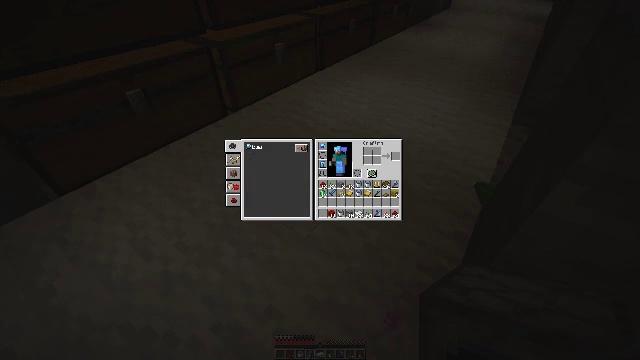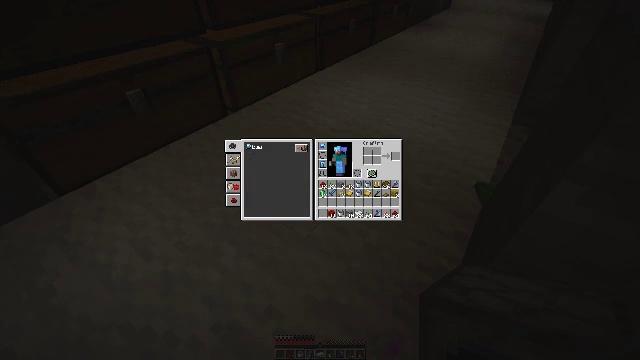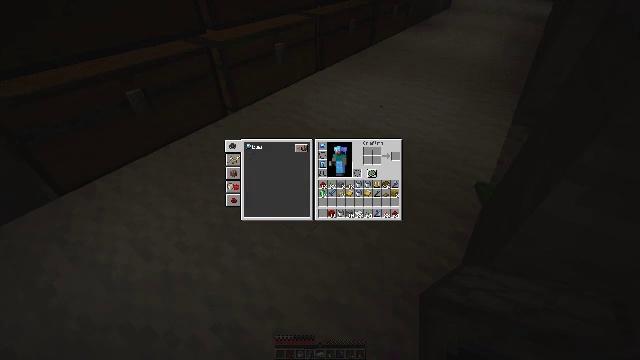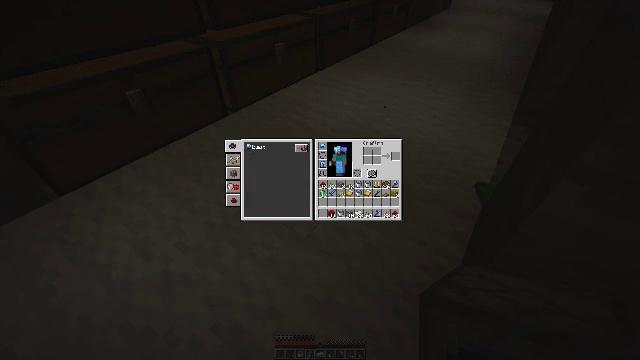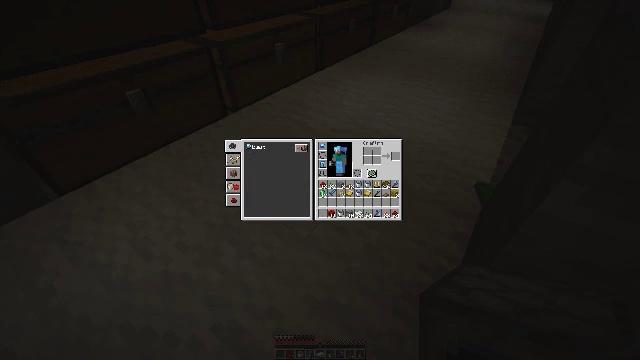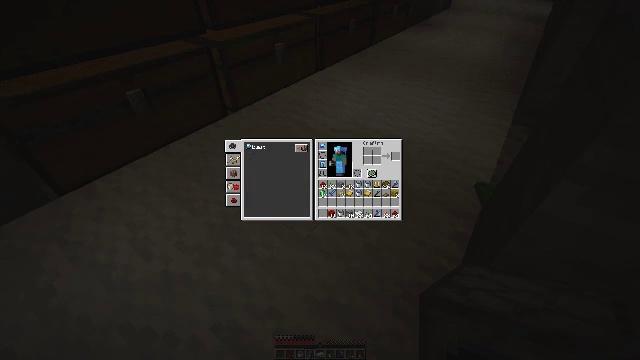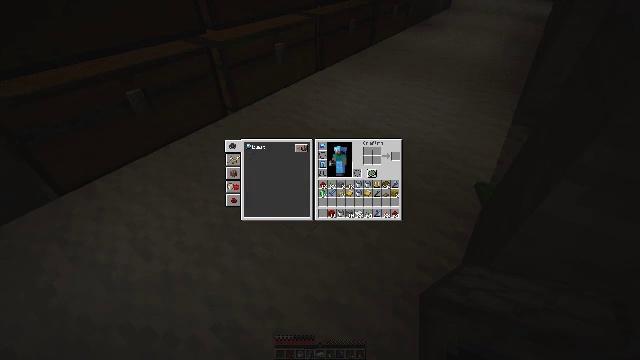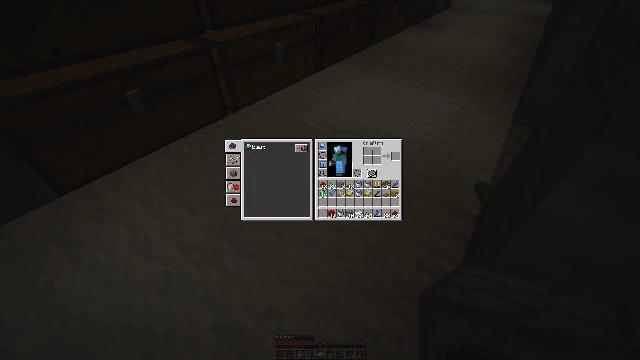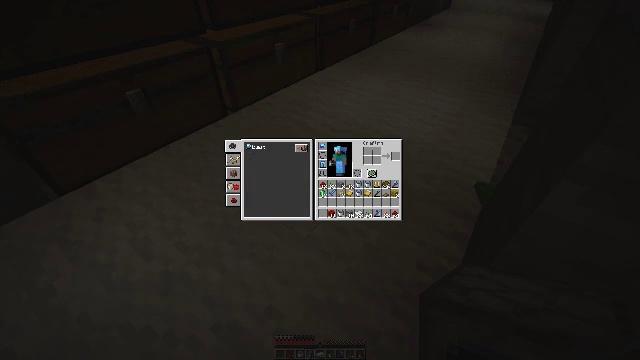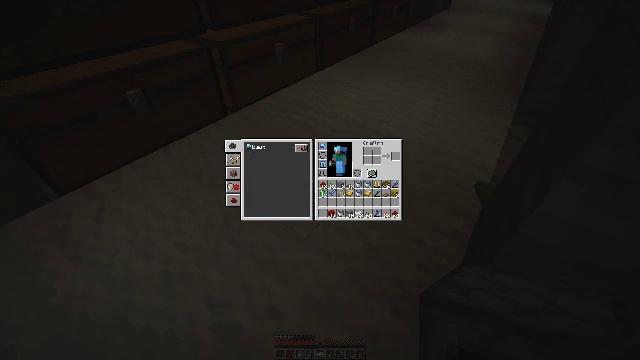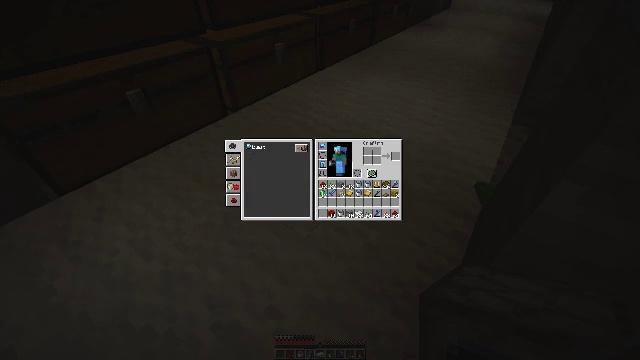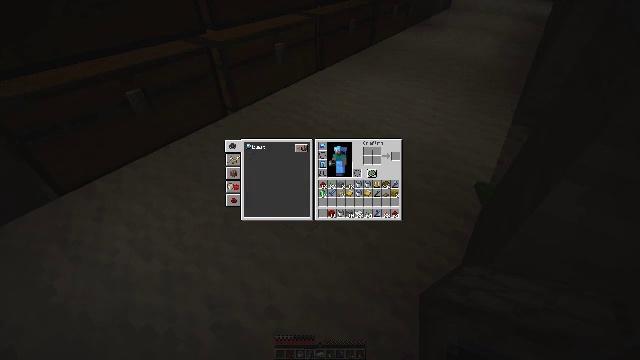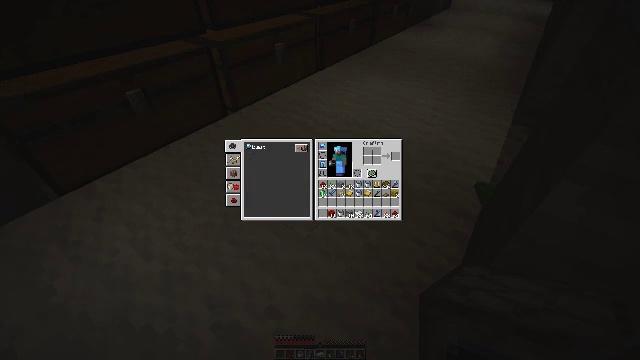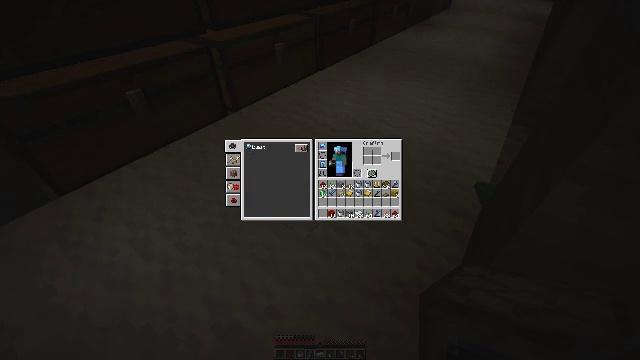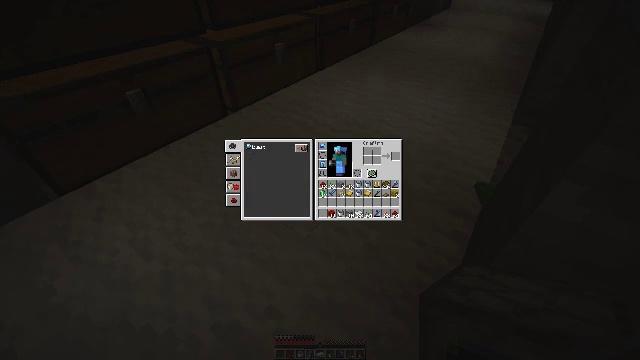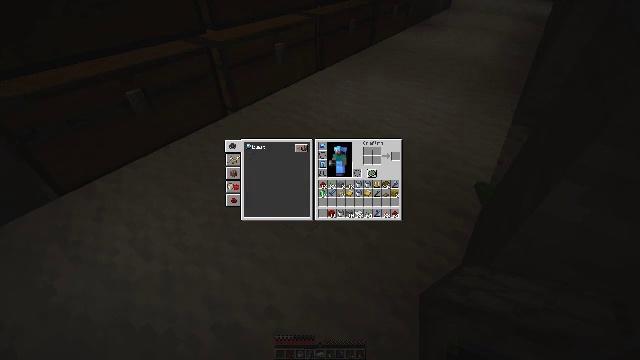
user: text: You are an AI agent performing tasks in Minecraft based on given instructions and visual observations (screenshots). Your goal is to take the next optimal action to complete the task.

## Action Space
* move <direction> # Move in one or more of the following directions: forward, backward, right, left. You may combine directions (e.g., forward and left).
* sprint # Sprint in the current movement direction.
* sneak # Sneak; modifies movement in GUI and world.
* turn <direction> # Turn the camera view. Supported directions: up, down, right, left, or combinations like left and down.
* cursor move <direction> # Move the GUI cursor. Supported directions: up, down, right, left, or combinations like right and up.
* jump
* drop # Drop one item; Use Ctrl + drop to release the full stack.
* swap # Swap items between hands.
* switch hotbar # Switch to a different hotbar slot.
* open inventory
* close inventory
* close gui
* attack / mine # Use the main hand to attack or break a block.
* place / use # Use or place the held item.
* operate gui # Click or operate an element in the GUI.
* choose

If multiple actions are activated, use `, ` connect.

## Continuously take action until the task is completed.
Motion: motion action
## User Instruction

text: Remove an iron ingot from the inventory.
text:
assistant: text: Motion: move back and move left
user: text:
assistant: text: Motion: move back
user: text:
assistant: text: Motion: move back
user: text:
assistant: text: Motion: no_op
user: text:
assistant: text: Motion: no_op
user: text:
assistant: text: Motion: no_op
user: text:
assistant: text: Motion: no_op
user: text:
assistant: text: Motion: no_op
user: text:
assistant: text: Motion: no_op
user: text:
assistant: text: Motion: no_op
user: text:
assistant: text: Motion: no_op
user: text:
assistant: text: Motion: no_op
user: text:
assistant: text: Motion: no_op
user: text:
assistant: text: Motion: no_op
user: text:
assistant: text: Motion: no_op
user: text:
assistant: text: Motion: no_op
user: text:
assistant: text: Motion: no_op
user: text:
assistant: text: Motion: no_op
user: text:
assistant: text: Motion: no_op
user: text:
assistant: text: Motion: no_op
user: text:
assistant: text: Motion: no_op
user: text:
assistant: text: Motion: no_op
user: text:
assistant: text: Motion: no_op
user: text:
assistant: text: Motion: no_op
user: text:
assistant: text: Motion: no_op
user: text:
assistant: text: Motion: no_op
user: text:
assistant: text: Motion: no_op
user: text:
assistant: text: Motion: no_op
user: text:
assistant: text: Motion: no_op
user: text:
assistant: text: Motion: no_op